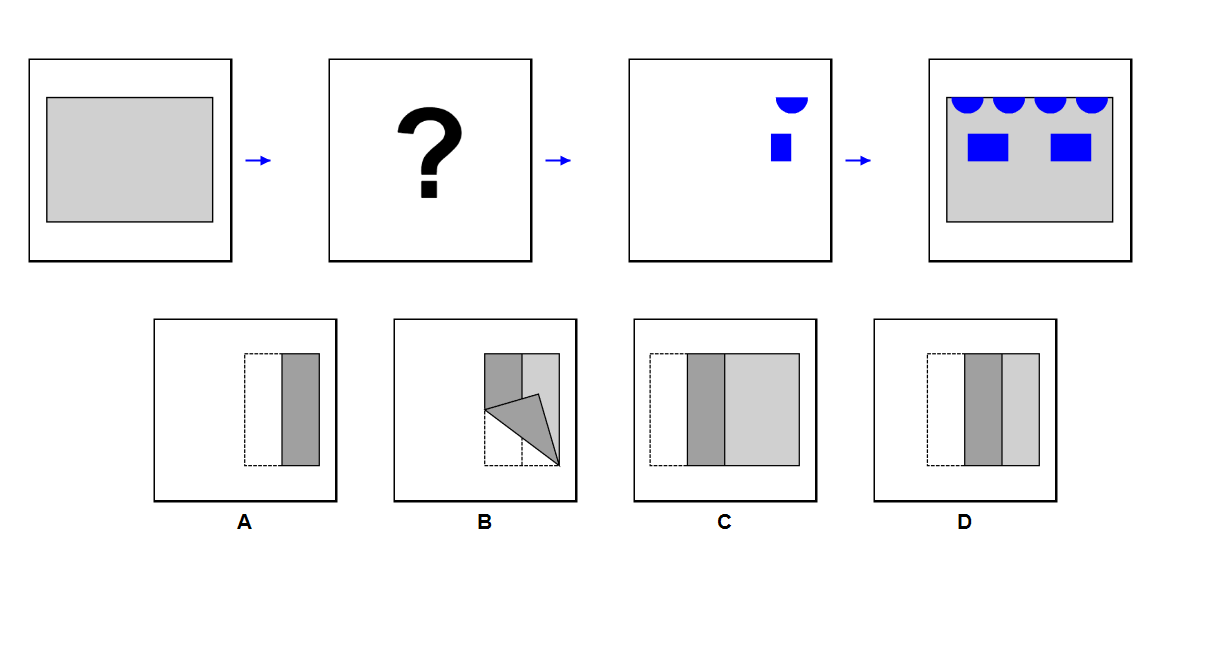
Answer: B